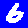
Digit: 6